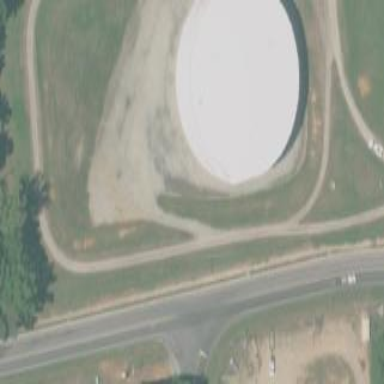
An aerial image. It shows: Storage tank created as man-made structure.